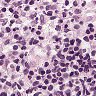
Metastatic tissue present: no